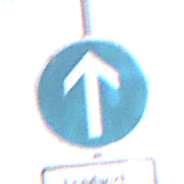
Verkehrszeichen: VorgeschriebeneFahrtrichtungGeradeaus
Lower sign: BesondereFahrzeugeUndTransportgueter6
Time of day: Midday
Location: Outdoor (Nature)
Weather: PartlyCloudy
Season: NotSpecified
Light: Natural